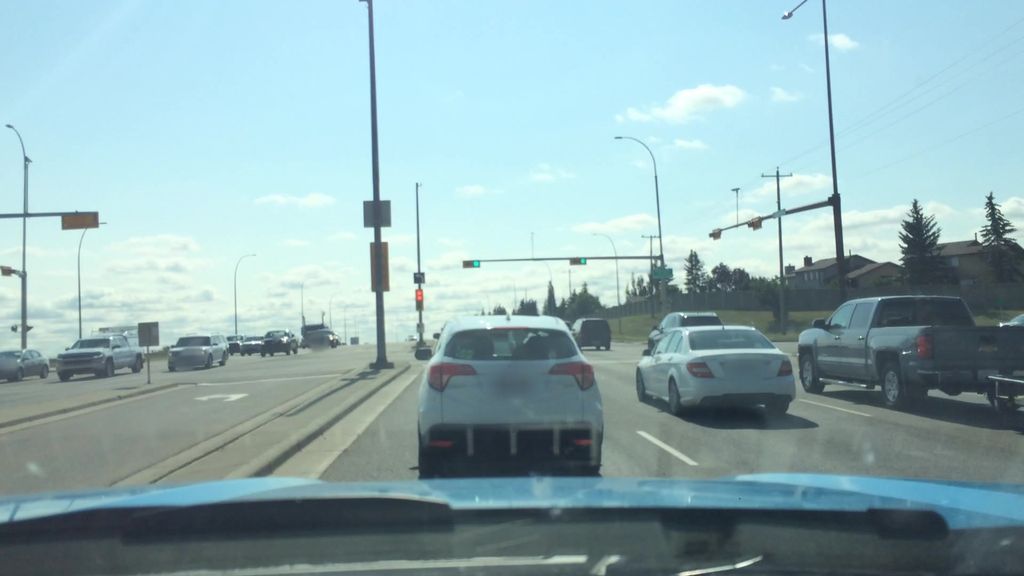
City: calgary